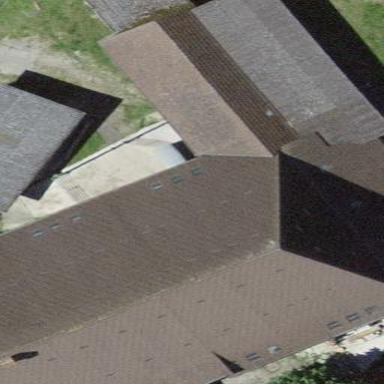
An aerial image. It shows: Farm building.